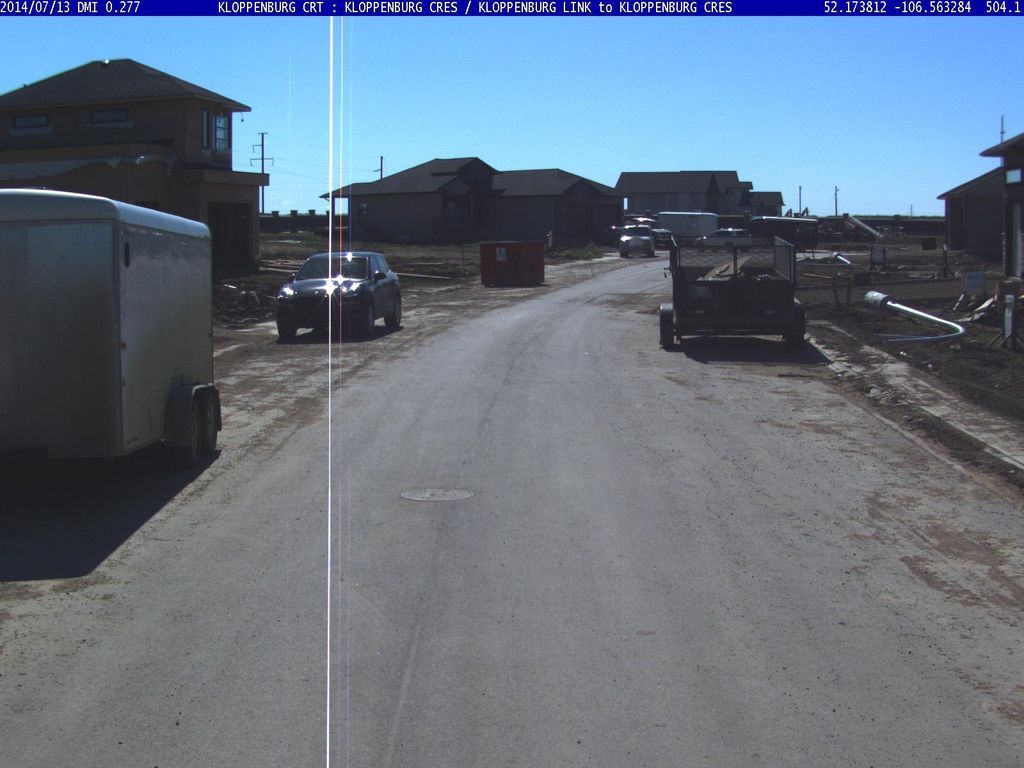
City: saskatoon